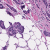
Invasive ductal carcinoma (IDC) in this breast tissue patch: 1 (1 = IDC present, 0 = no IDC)